Question: I successfully added my own font to the default .json file and it displays, however I get some weird sizing issues. Specifically when I try to create a Dialog. This is what it looks like: As you can see, the title does not fit and the button seems a bit big... This is how I create the dialog:
'''
Dialog d = new Dialog("Error", RBResources.gameSkin);
d.add(new Label("You cannot continue and empty game.", RBResources.gameSkin));
TextButton b = new TextButton("Ok", RBResources.gameSkin);
d.button(b);
d.show(this);
'''
This is how the skin is initialized:
'''
gameSkin = new Skin(Gdx.files.internal("skins/uiskin.json"));
'''
All I did to add the font was create the font with Hiero, add it to directory with the .json, and change the BitmapFont file reference from "default.fnt" to "text.fnt" (text is what I called the font).
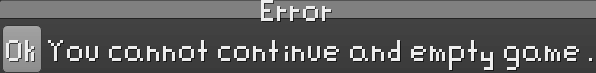
Answer: So what I had been thinking has been confirmed: The dialog is built with a single NinePatch so you need to adjust the size of the title bar manually within the .atlas file and .png file.
This will basically be a little tutorial.
LibGdx has a very useful Class called 'Skin'. It allows you to have a .json file along with a .atlas file and .png image to very easily define the styles used in making 'Button's, 'TextButton's, 'Dialog's, etc.
1. JSON File
2. ATLAS File
3. ATLAS Image Pack
4. Font File
5. Font Image
The JSON file contains a listing of different class types and their parameters. In this question's case we'll look at the 'Dialog' style. Because the dialog is a subclass of 'Window' it uses a 'WindowStyle' (not all subclasses of other classes do this), so we have to look through the JSON file for 'WindowStyle'.
'''
com.badlogic.gdx.scenes.scene2d.ui.Window$WindowStyle: {
default: { titleFont: default-font, background: default-window, titleFontColor: white },
dialog: { titleFont: default-font, background: default-window, titleFontColor: white, stageBackground: dialogDim }
},
'''
As you can see, dialog is the is the style type used for 'Dialog's, while default is used for regular 'Window's. Most of the attributes are self-explanatory, but what you need to know is that the fonts are always declared within the JSON file, at the top. You can add as many as you like, just make sure to include the .fnt file and .png image of the font within the same folder as the JSON file, and correctly reference them. You can easily make fonts using 'BitmapFont' generators like Hiero which can be found here: <URL>. Colors are also created at the top of the JSON file, just underneath the fonts. You can create as many as you like. 'stageBackground' is the color that will cover the rest of the stage while the dialog is shown. In this case it is 'dialogDim' which is defined as a 'TintedDrawable' in the JSON file. The last attribute is a reference to an image in the ATLAS Image Pack.
The ATLAS file is basically a collection of references to 'TextureRegion's within the ATLAS image pack. Many of them are self-explanatory and the rest can be understood through a bit of trial and error, but for now we'll focus on the references to the dialog box pieces. 'default-window' references to this bit in the ATLAS file:
'''
default-window
rotate: false
xy: 1, 20
size: 27, 29
split: 4, 3, 20, 3
orig: 27, 29
offset: 0, 0
index: -1
'''
These fields can be a little confusing and I don't understand them all either, but what you need to know is that 'rotate' should always remain false, unless you know when it shouldn't. 'xy' is the x and y location, of the 'TextureRegion' within the ATLAS image pack. 'size' is the x size and y size, . 'split' is how the 'TextureRegion' should be split (not applicable for all ATLAS references), you find out more about how those numbers work here: <URL>. 'orig' is, as far as I know, always the same as 'size'. 'offset' should always remain at 0, 0 unless you have a reason of having the region be offset from the 'xy' location at the start. And an 'index' of -1 means that this region is within the same ATLAS image pack as the rest of the regions.
Now you can easily make your own modifications. Just find the style you wish to add your own to, copy the syntax of the one you want to change (or change the default directly), add your own name for it, and add your own ATLAS references. Within the ATLAS file and image pack you can also add your own regions. You can likely also add your own attributes for different classes other than styles, because the Skin class seems to be a light wrapper on top of a JSON reader that allows styles to be easily read.
I hope this was all understandable :)